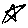
Label: star